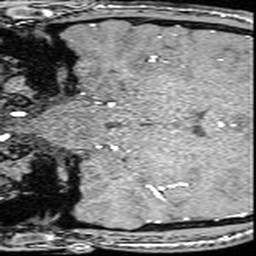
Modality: angio
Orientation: coronal
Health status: ill
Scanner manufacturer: siemens
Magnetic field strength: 3 T
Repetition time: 0.022 s
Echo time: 0.00395 s